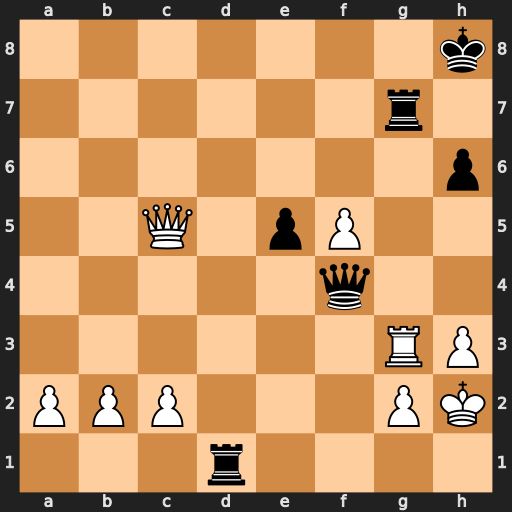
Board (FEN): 7k/6r1/7p/2Q1pP2/5q2/6RP/PPP3PK/3r4
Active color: w
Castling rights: -
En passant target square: -
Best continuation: Qf8+ Kh7 Qxg7#